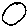
Label: circle